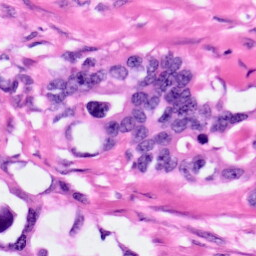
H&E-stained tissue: Pancreatic